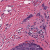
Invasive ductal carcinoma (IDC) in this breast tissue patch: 0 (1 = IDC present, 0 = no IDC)